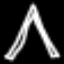
Label: The Eiffel Tower